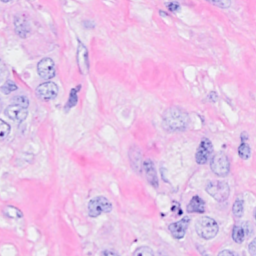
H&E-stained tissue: Breast